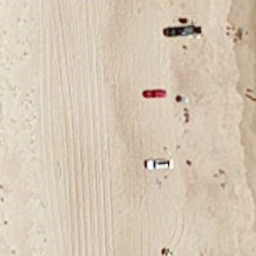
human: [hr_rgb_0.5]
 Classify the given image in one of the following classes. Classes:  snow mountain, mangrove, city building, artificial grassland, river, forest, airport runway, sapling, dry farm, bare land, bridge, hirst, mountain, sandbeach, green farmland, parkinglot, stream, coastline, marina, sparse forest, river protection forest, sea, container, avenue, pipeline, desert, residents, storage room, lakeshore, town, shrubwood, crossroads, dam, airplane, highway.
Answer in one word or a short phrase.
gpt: sandbeach